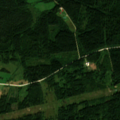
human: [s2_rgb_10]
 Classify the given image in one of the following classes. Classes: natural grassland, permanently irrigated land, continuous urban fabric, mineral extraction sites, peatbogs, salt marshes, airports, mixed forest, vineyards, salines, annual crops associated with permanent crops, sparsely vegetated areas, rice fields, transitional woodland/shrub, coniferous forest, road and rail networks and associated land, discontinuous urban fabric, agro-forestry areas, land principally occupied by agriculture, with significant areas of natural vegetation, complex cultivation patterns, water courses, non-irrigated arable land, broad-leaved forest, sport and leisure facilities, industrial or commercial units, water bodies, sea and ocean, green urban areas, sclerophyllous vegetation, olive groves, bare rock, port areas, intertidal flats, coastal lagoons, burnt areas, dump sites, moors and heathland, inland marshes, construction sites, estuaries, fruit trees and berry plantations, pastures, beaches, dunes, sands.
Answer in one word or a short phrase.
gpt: pastures, broad-leaved forest, coniferous forest, mixed forest, transitional woodland/shrub